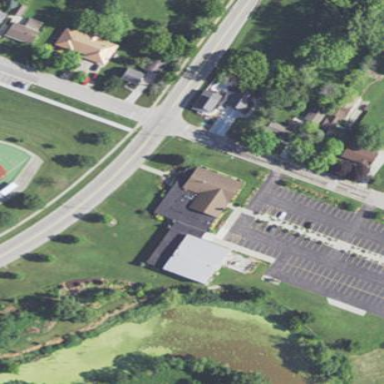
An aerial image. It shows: Building that serves as place of worship.